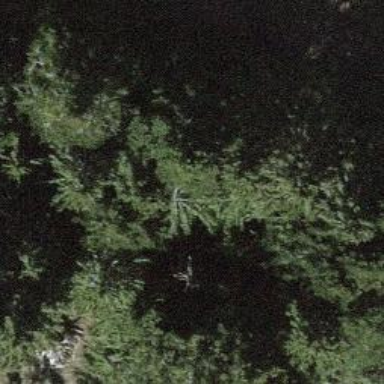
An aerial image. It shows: Forest area with mix of leaf types and cycles.